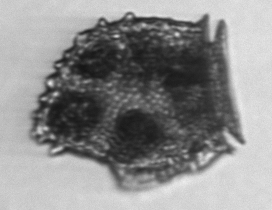
Label: Dinophysis_norvegica